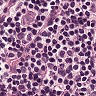
Metastatic tissue present: no